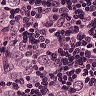
Metastatic tissue present: yes